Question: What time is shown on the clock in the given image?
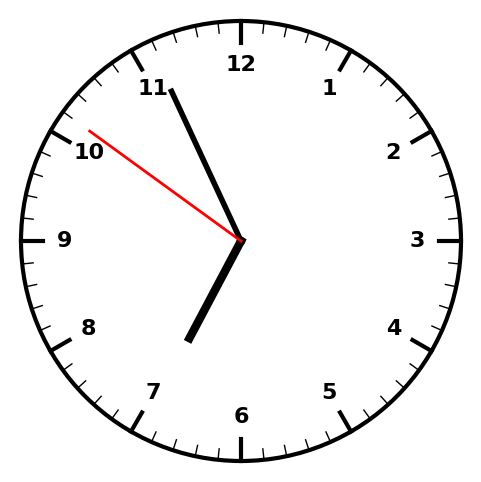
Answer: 06:55:51